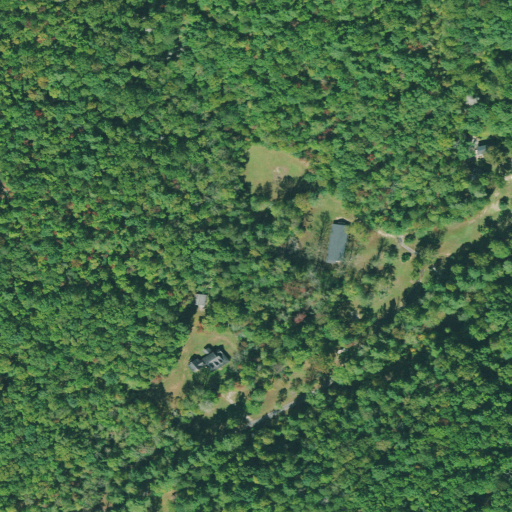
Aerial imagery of valley in South Carolina named Poplar Hollow containing mixed forest, deciduous forest, open development, and evergreen forest